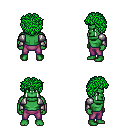
a pixel art fantasy rpg character, male body template, orc, green skin, steel arm armor, magenta pants, green curly afro hairstyle, four views (front, back, left, right), 2x2 character sprite sheet, small pixel art, hard edges, no anti-aliasing